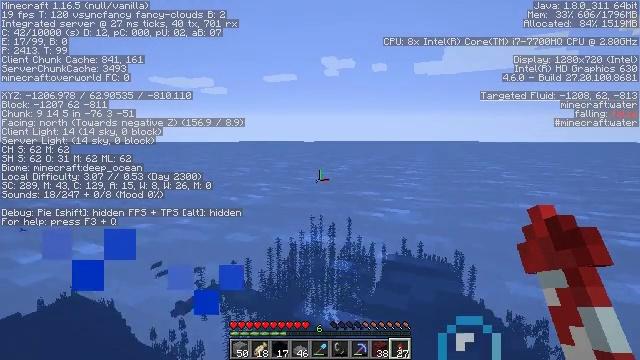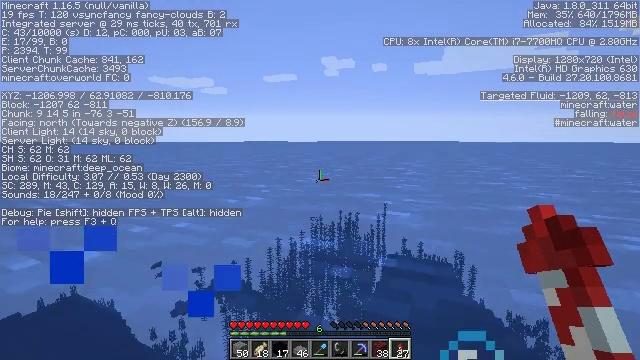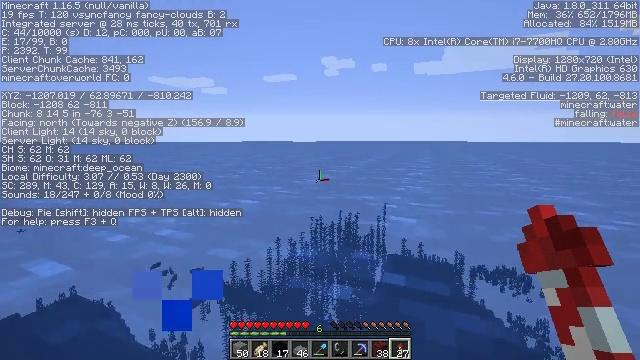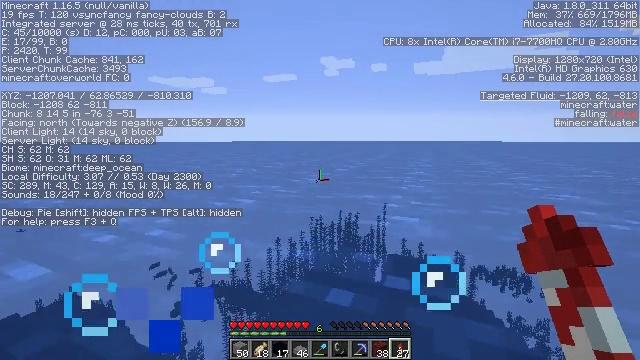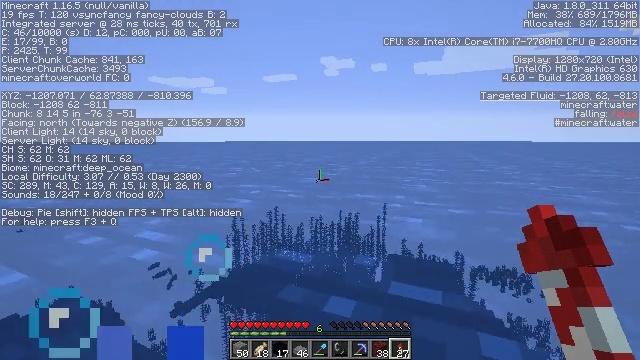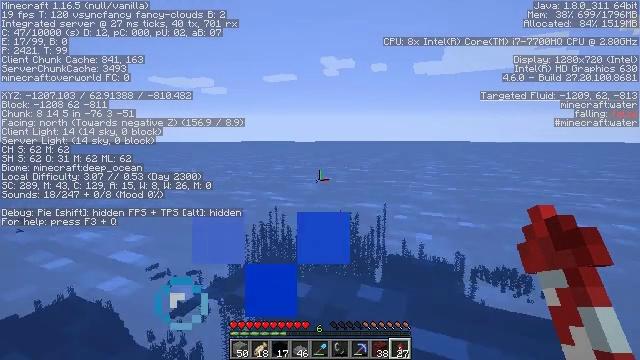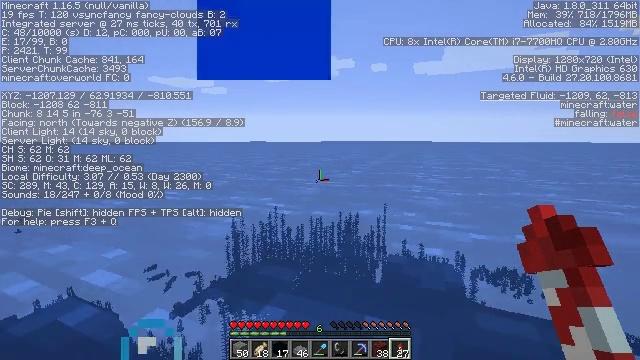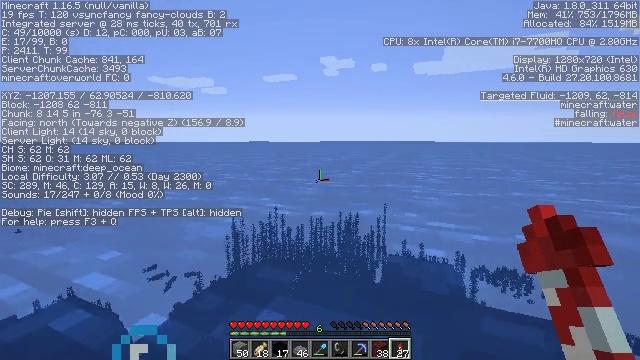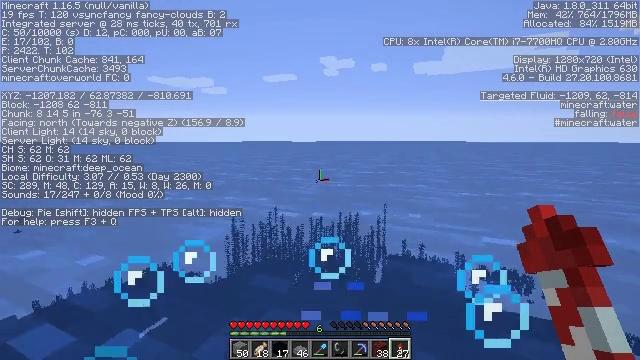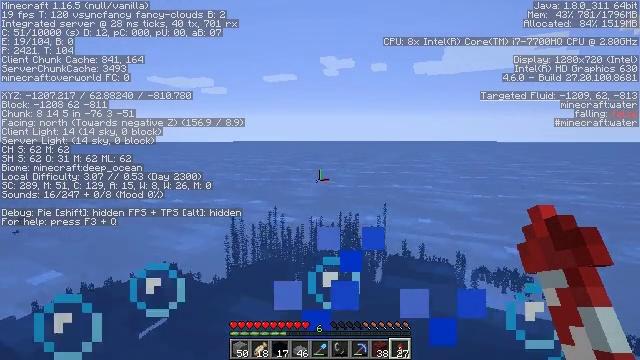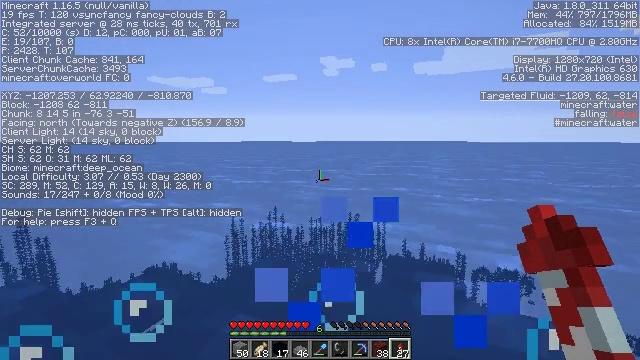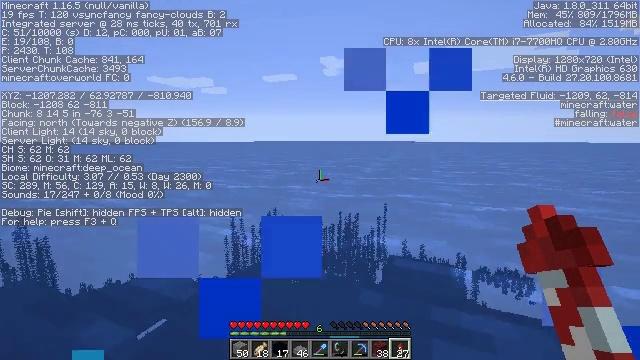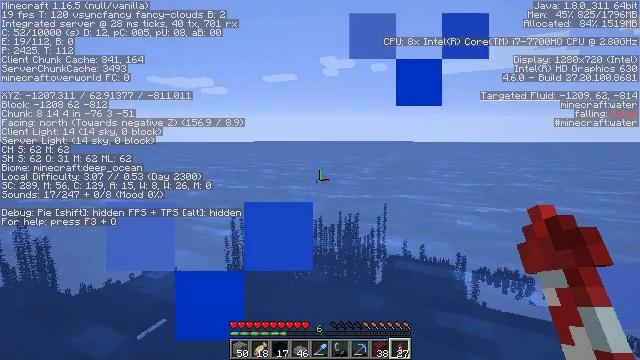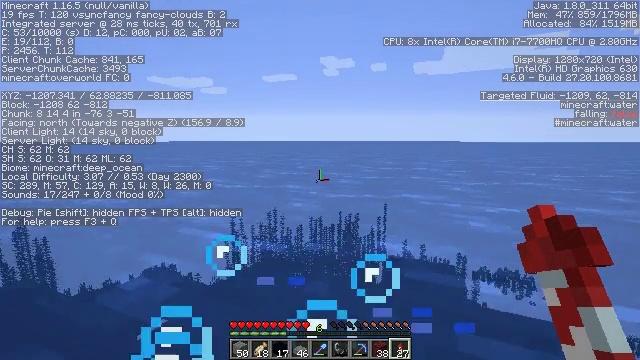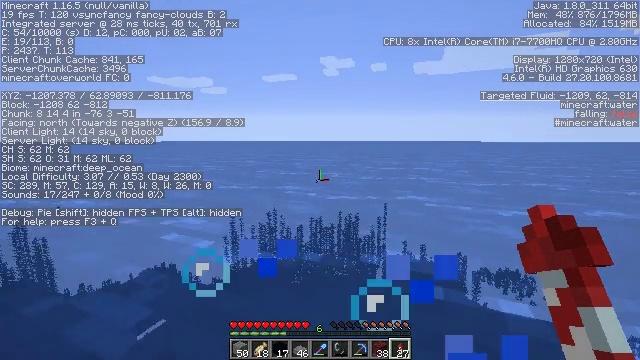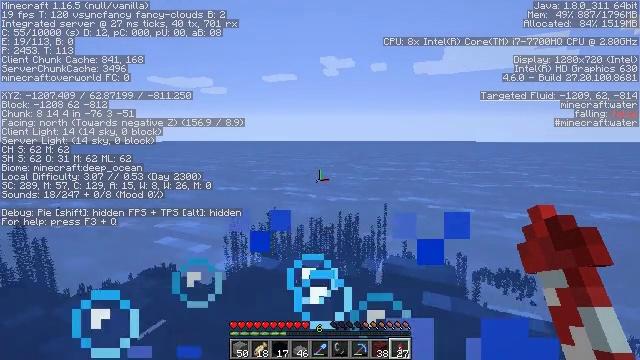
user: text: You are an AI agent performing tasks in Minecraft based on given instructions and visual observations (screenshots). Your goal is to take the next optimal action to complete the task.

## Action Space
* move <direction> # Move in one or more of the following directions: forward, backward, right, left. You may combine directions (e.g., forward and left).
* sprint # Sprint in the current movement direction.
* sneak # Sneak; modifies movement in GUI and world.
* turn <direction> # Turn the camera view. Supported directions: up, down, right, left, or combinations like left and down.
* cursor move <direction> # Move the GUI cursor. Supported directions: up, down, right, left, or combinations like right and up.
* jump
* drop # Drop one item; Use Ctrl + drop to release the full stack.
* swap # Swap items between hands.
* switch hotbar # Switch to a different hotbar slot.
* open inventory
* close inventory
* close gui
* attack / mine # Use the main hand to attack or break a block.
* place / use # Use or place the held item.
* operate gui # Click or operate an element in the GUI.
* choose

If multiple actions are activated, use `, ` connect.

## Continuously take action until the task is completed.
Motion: motion action
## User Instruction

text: Break the black concrete powder to collect it.
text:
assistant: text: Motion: move forward, jump
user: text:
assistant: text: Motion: move forward, jump
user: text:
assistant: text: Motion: move forward, jump
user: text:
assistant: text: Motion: move forward, jump
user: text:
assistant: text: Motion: move forward, jump
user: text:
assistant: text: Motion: move forward, jump
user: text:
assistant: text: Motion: move forward, jump
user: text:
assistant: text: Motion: move forward, jump
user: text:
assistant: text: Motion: move forward, jump
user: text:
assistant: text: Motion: move forward, jump
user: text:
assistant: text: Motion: move forward, jump
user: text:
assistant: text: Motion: move forward, jump
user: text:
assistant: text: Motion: move forward, jump
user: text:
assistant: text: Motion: move forward, jump
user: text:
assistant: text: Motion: move forward, jump
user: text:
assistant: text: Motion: move forward, jump
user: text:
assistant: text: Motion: move forward, jump
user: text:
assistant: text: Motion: move forward, jump
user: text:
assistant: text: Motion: move forward, jump
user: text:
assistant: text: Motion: move forward, jump
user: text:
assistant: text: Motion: move forward, jump
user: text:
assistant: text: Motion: move forward, jump
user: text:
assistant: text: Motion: jump
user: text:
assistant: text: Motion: jump
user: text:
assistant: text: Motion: jump
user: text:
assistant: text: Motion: jump
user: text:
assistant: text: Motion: jump
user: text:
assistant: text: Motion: jump
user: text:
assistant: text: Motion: jump
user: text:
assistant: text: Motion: jump